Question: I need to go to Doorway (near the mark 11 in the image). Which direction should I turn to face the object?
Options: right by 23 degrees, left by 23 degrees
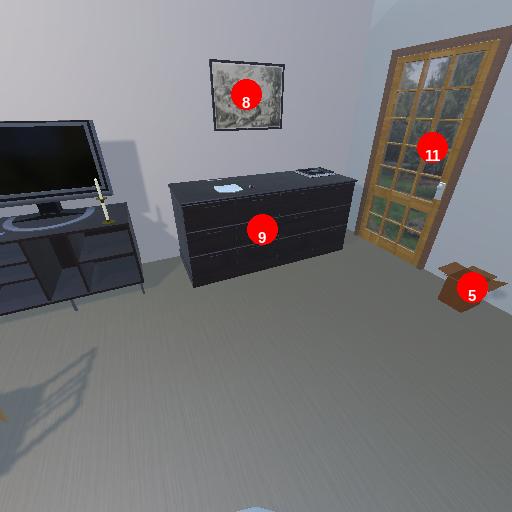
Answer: right by 23 degrees